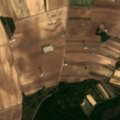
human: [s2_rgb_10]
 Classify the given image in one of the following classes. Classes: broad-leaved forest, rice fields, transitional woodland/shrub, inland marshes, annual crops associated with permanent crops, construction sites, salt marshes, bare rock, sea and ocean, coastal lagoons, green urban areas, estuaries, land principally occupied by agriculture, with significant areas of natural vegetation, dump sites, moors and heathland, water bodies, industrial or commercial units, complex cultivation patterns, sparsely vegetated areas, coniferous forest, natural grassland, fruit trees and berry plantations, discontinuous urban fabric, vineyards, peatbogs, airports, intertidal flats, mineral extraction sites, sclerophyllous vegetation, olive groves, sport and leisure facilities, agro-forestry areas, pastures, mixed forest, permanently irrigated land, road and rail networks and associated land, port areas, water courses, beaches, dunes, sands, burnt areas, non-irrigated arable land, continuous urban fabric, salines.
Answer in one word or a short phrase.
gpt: non-irrigated arable land, vineyards, complex cultivation patterns, broad-leaved forest